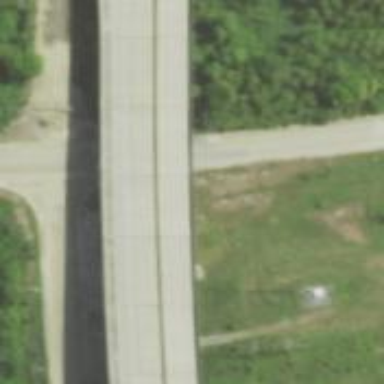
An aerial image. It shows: Bridge over motorway.